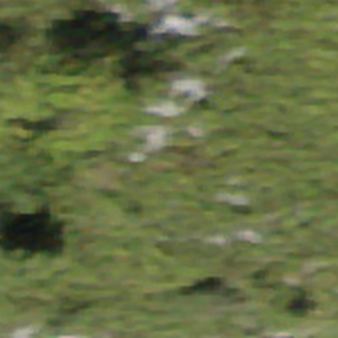
Label: other